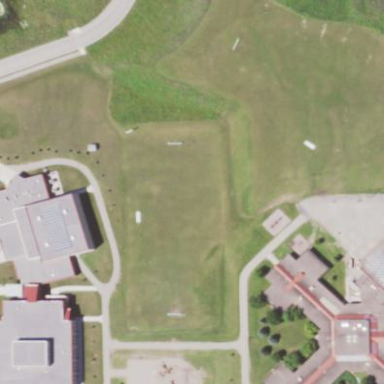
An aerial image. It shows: School.